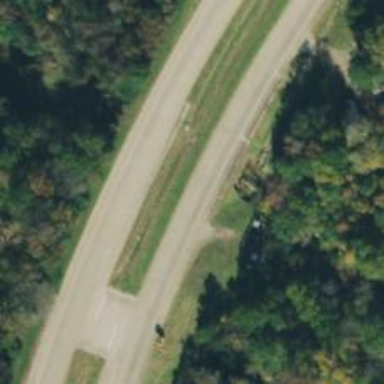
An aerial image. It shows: Trunk highway with expressway features.